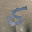
Label: 5